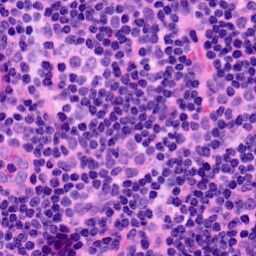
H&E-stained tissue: LymphNode